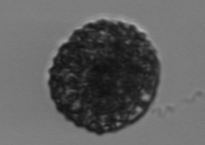
Label: Vicicitus_globosus